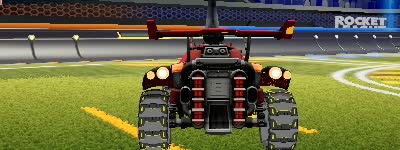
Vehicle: octane